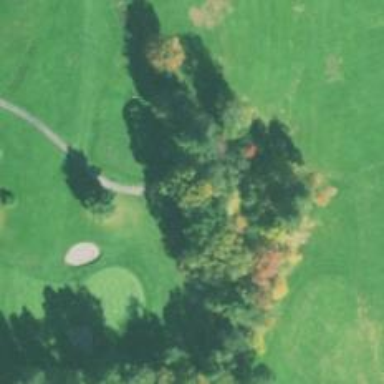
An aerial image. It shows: Footway that serves as golf path.